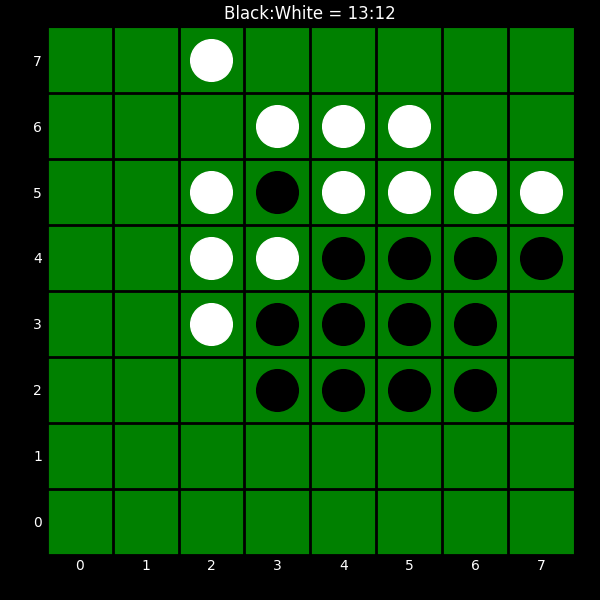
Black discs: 13
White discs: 12